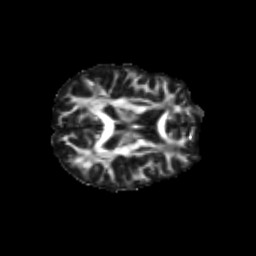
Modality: FA
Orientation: axial
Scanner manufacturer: siemens
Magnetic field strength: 3 T
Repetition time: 9.2 s
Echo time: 0.084 s